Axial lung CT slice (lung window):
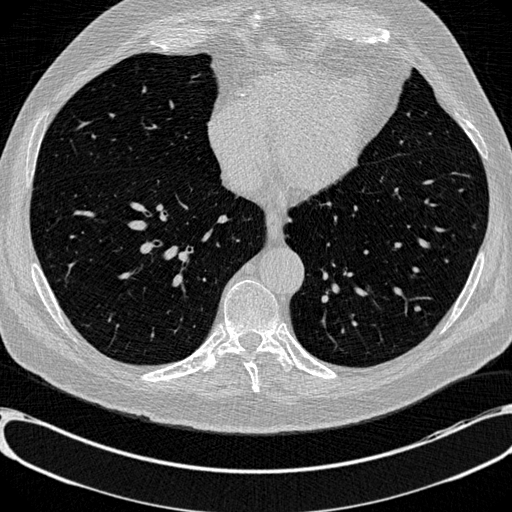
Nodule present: yes
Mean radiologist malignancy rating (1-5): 2